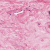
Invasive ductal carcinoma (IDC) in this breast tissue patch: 0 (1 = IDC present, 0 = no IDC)